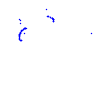
Particle: kaon